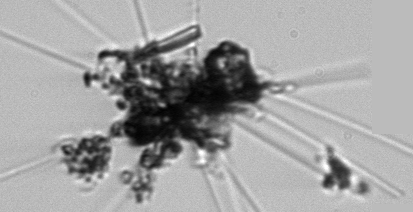
Label: Asterionellopsis_glacialis